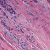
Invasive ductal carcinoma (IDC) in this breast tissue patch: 1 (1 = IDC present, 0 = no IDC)